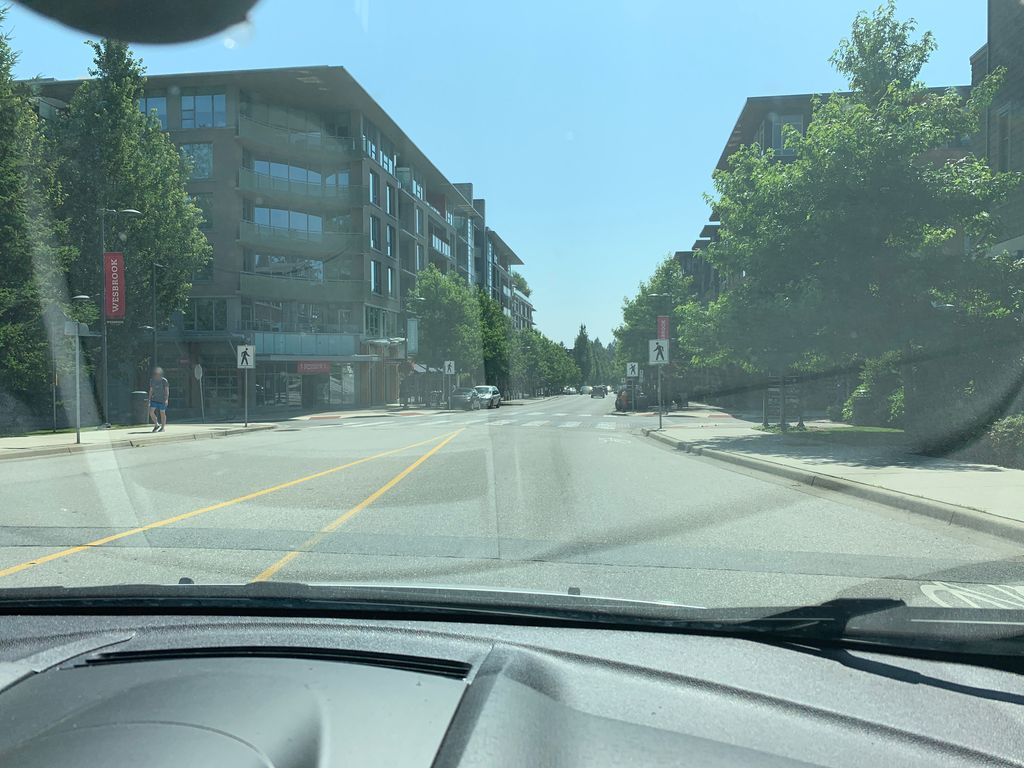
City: vancouver